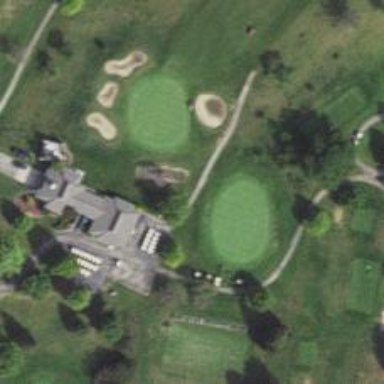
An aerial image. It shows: Path for both roads and golfers.